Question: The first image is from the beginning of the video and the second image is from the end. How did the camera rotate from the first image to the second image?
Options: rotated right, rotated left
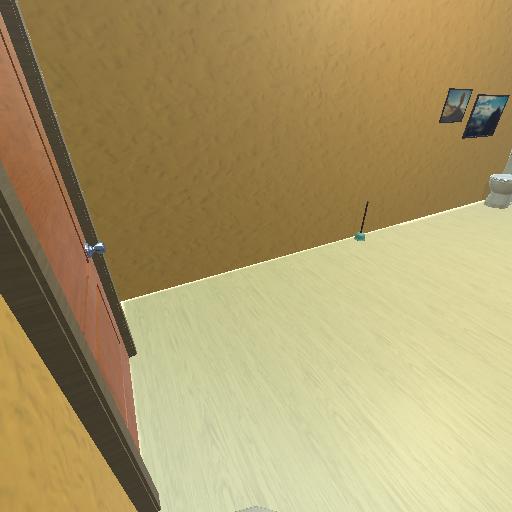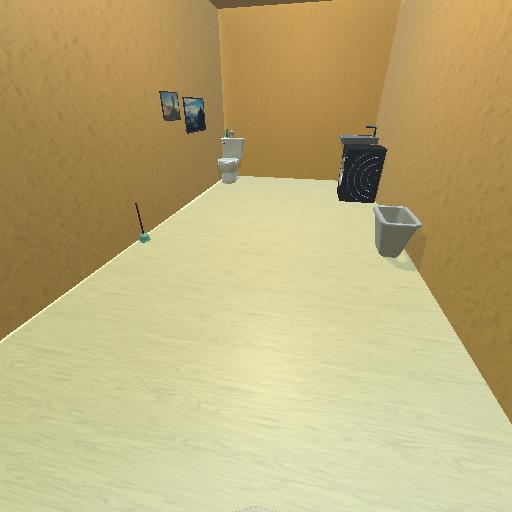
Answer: rotated right